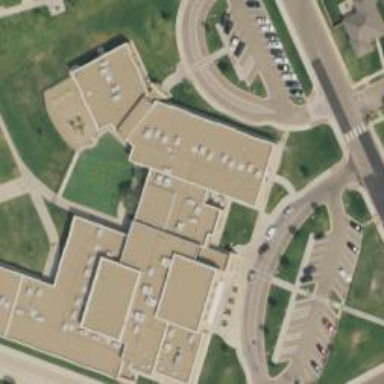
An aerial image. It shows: School building.